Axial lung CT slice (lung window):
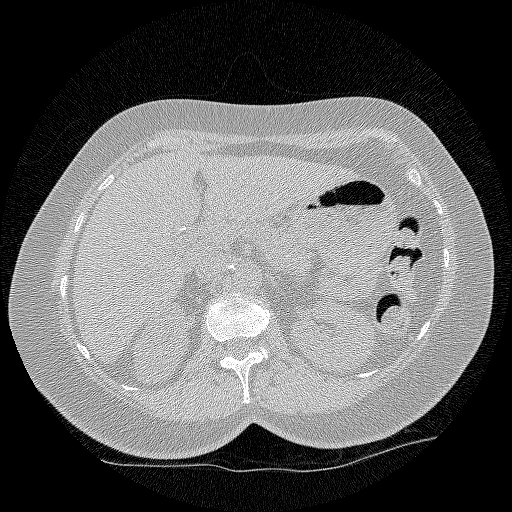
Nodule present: no